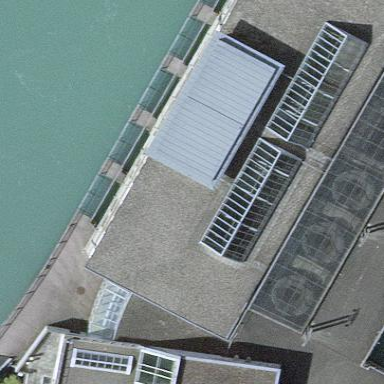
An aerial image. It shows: Industrial building with hydro generator.